Question: I have grid where I have different sizes of divs. In divs I have buttons where I try to position them on the bottom of every grid. (look img what I try to do) I know that I can do it with classes. But I would like to know if is there any way to move all button to one place within grid with just one element or I must define another class for that long grid divs.

'''
.grid-container {
display: grid;
grid-template-areas: "a a b c" "a a b c" "a a b c" "a a b c" "d e b c" "d e b c" "d e b c" "d e b c" "d e f f" "d e f f" "d e f f" "d e f f";
grid-gap: 30px;
height: 900px;
padding: 10px;
margin: auto;
width: 80%;
margin-bottom: 100px;
}
.grid-container>div {
text-align: center;
padding: 20px 0;
font-size: 30px;
border-radius: 10px;
box-shadow: 10px 9px 33px -12px rgba(0, 0, 0, 0.95);
color: #fff;
}
.item1 {
grid-area: a;
background-image: linear-gradient(-70deg, #fff, rgb(52, 206, 167), rgb(19, 172, 133));
}
.item2 {
grid-area: b;
background-image: linear-gradient(-90deg, #0F2027, #0F2027);
}
.item3 {
grid-area: c;
background-image: linear-gradient(180deg, #F2994A, #F2C94C)
}
.item4 {
grid-area: d;
background-image: linear-gradient(180deg, #2980B9, #6DD5FA, #fff);
}
.item5 {
grid-area: e;
background-image: linear-gradient(180deg, #faaca8, #ddd6f3, #faaca8)
}
.item6 {
grid-area: f;
background-image: linear-gradient(-90deg, #2980B9, #6DD5FA, #fff);
}
button.item {
display: grid;
padding: 12px 18px;
font-size: 13px;
border-radius: 10px;
border: 1px solid #fff;
background-color: transparent;
color: rgb(255, 255, 255);
position: relative;
top: 190px;
left: 30px;
cursor: pointer;
}
'''
'''
<div class="grid-container">
<div class="item1"><button class="item">Read More</button> 1</div>
<div class="item2"><button class="item">Read More</button> 2</div>
<div class="item3"><button class="item">Read More</button> 3</div>
<div class="item4"><button class="item">Read More</button> 4</div>
<div class="item5"><button class="item">Read More</button> 5</div>
<div class="item6"><button class="item">Read More</button> 6</div>
</div>
'''
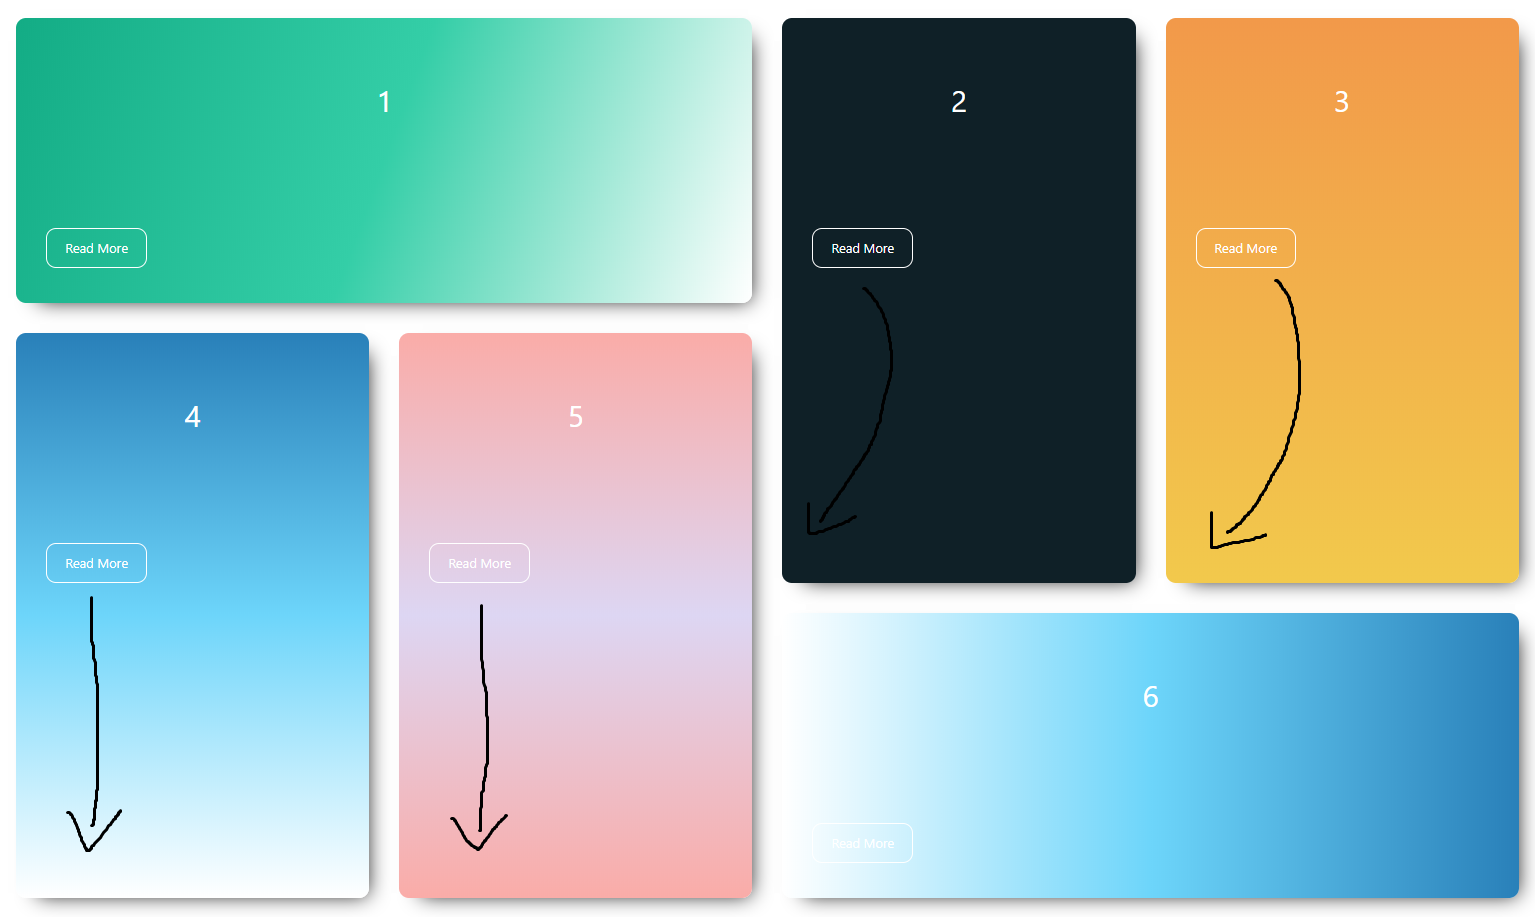
Answer: Add 'position: relative;' to the grid items ('.grid-container>div'). This allows you to position the buttons within their respective containers.
Add 'position: absolute;' along with 'bottom' and 'left' values to the buttons to position them in the bottom left corner.
'''
.grid-container {
display: grid;
grid-template-areas: "a a b c" "a a b c" "a a b c" "a a b c" "d e b c" "d e b c" "d e b c" "d e b c" "d e f f" "d e f f" "d e f f" "d e f f";
grid-gap: 30px;
height: 900px;
padding: 10px;
margin: auto;
width: 80%;
margin-bottom: 100px;
}
.grid-container>div {
text-align: center;
padding: 20px 0;
font-size: 30px;
border-radius: 10px;
box-shadow: 10px 9px 33px -12px rgba(0, 0, 0, 0.95);
color: #fff;
position: relative;
}
.item1 {
grid-area: a;
background-image: linear-gradient(-70deg, #fff, rgb(52, 206, 167), rgb(19, 172, 133));
}
.item2 {
grid-area: b;
background-image: linear-gradient(-90deg, #0F2027, #0F2027);
}
.item3 {
grid-area: c;
background-image: linear-gradient(180deg, #F2994A, #F2C94C)
}
.item4 {
grid-area: d;
background-image: linear-gradient(180deg, #2980B9, #6DD5FA, #fff);
}
.item5 {
grid-area: e;
background-image: linear-gradient(180deg, #faaca8, #ddd6f3, #faaca8)
}
.item6 {
grid-area: f;
background-image: linear-gradient(-90deg, #2980B9, #6DD5FA, #fff);
}
button.item {
padding: 12px 18px;
font-size: 13px;
border-radius: 10px;
border: 1px solid #fff;
background-color: transparent;
color: rgb(255, 255, 255);
position: absolute;
bottom: 30px;
left: 30px;
cursor: pointer;
}
'''
'''
<div class="grid-container">
<div class="item1"><button class="item">Read More</button> 1</div>
<div class="item2"><button class="item">Read More</button> 2</div>
<div class="item3"><button class="item">Read More</button> 3</div>
<div class="item4"><button class="item">Read More</button> 4</div>
<div class="item5"><button class="item">Read More</button> 5</div>
<div class="item6"><button class="item">Read More</button> 6</div>
</div>
'''